Field crop: tomato
Growth stage: 2
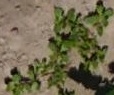
Species: portulaca